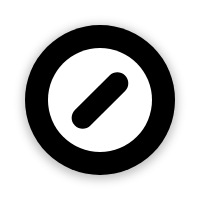
Cursor type: not_allowed
OS/theme: linux-google-cursor
Variant: white